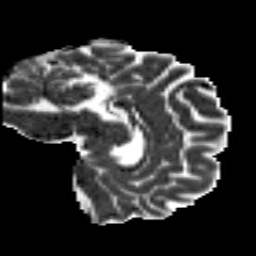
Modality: MD
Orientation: sagittal
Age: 27
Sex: male
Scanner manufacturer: siemens
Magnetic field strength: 3 T
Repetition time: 8.8 s
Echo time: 0.085 s